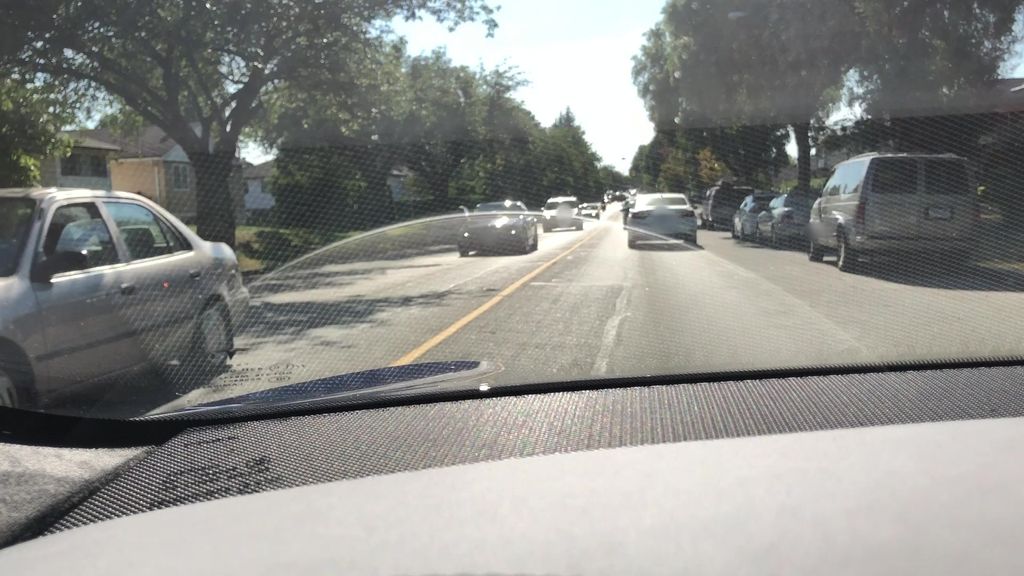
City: vancouver